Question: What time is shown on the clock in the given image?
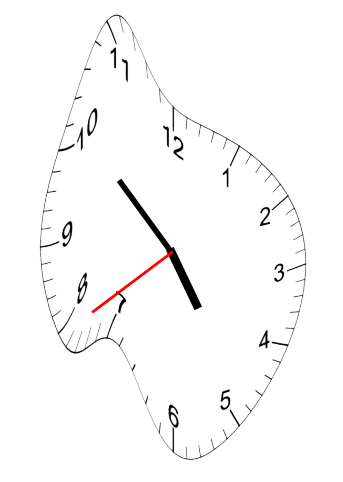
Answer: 04:51:39